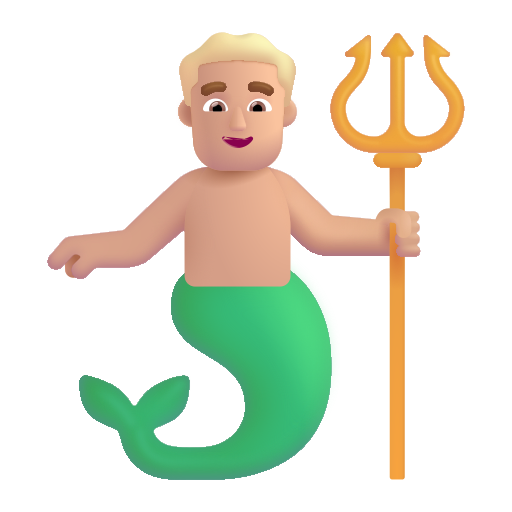
man merpeople color  light